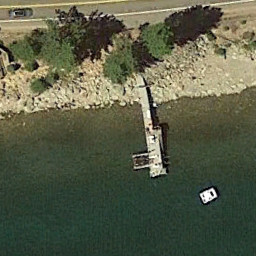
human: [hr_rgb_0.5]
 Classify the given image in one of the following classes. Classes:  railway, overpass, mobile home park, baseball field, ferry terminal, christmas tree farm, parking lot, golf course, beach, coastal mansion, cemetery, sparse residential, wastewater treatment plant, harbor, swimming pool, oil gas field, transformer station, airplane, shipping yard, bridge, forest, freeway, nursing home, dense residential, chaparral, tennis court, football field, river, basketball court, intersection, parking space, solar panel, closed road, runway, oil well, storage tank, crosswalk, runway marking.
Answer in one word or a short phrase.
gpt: ferry terminal